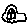
Label: car